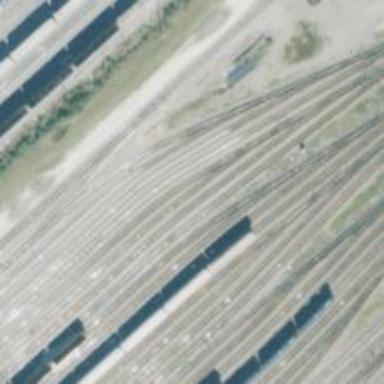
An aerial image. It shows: Railway yard in service.